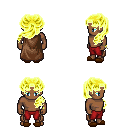
a pixel art fantasy rpg character, male body template, human, dark skin, brown cape, red pants, gold princess hairstyle, bracelets, brown slippers, four views (front, back, left, right), 2x2 character sprite sheet, small pixel art, hard edges, no anti-aliasing